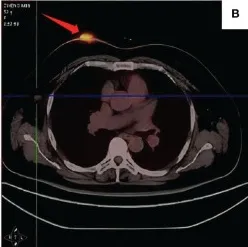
PET-CT results of patients at different time. On August 27, 2020,. Multiple lymph nodes in the right axilla were enlarged, with a large diameter of about 1.5 cm, SUVmax: 9.1.
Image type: radiology (pet)